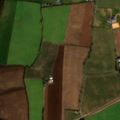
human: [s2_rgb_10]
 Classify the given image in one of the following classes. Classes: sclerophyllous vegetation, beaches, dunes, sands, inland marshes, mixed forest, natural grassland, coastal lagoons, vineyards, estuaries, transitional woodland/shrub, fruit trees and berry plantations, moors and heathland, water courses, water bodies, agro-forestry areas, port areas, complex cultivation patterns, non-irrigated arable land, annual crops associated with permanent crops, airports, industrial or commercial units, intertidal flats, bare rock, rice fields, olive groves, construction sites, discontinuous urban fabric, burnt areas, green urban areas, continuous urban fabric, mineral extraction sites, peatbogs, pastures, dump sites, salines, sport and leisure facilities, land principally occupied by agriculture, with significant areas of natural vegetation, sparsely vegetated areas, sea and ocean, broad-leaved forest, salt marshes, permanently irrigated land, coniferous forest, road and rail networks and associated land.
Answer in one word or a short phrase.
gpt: non-irrigated arable land, pastures, transitional woodland/shrub